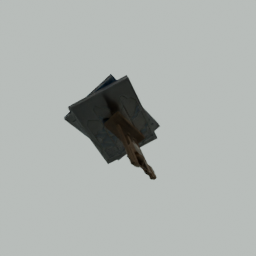
Label: decoration